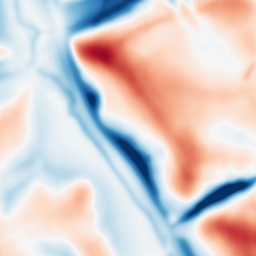
Category: multiscale
Decomposition family: dog
Decomposition parameters: sigma_low: 3
sigma_high: 20
Upsampling method: quadratic
Upsampling parameters: scale: 4
Upsampling scale: 4